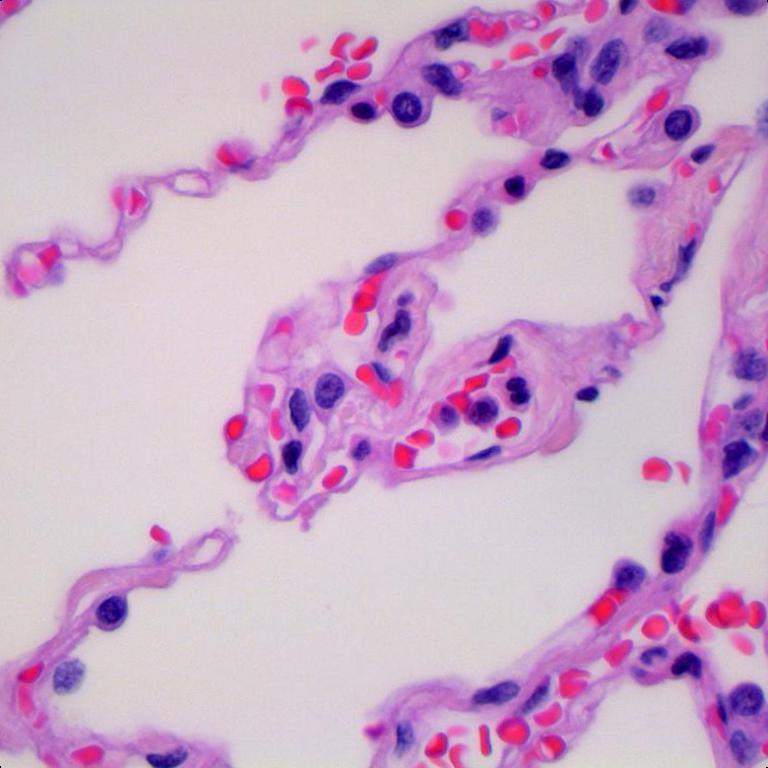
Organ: lung
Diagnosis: benign